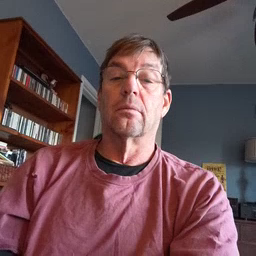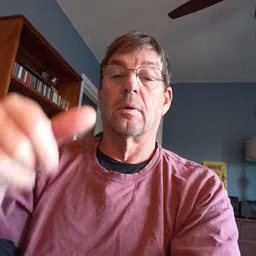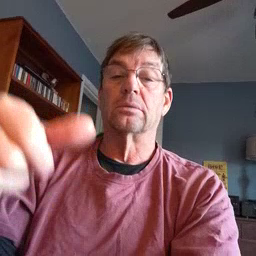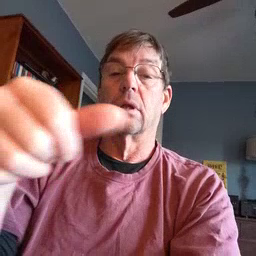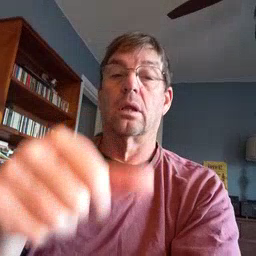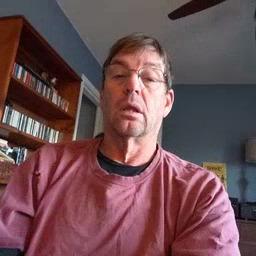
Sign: puzzle